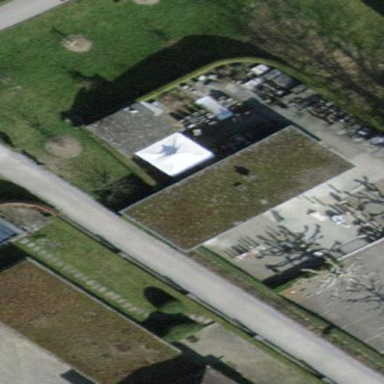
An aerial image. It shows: Detached building with flat roof.